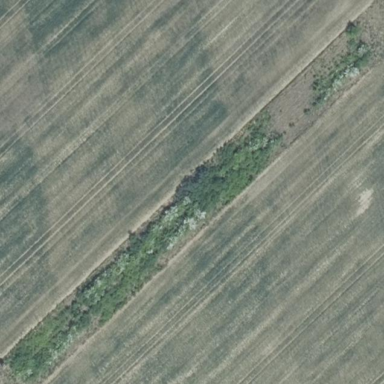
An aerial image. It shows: Fence enclosing scrubland area.